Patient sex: M
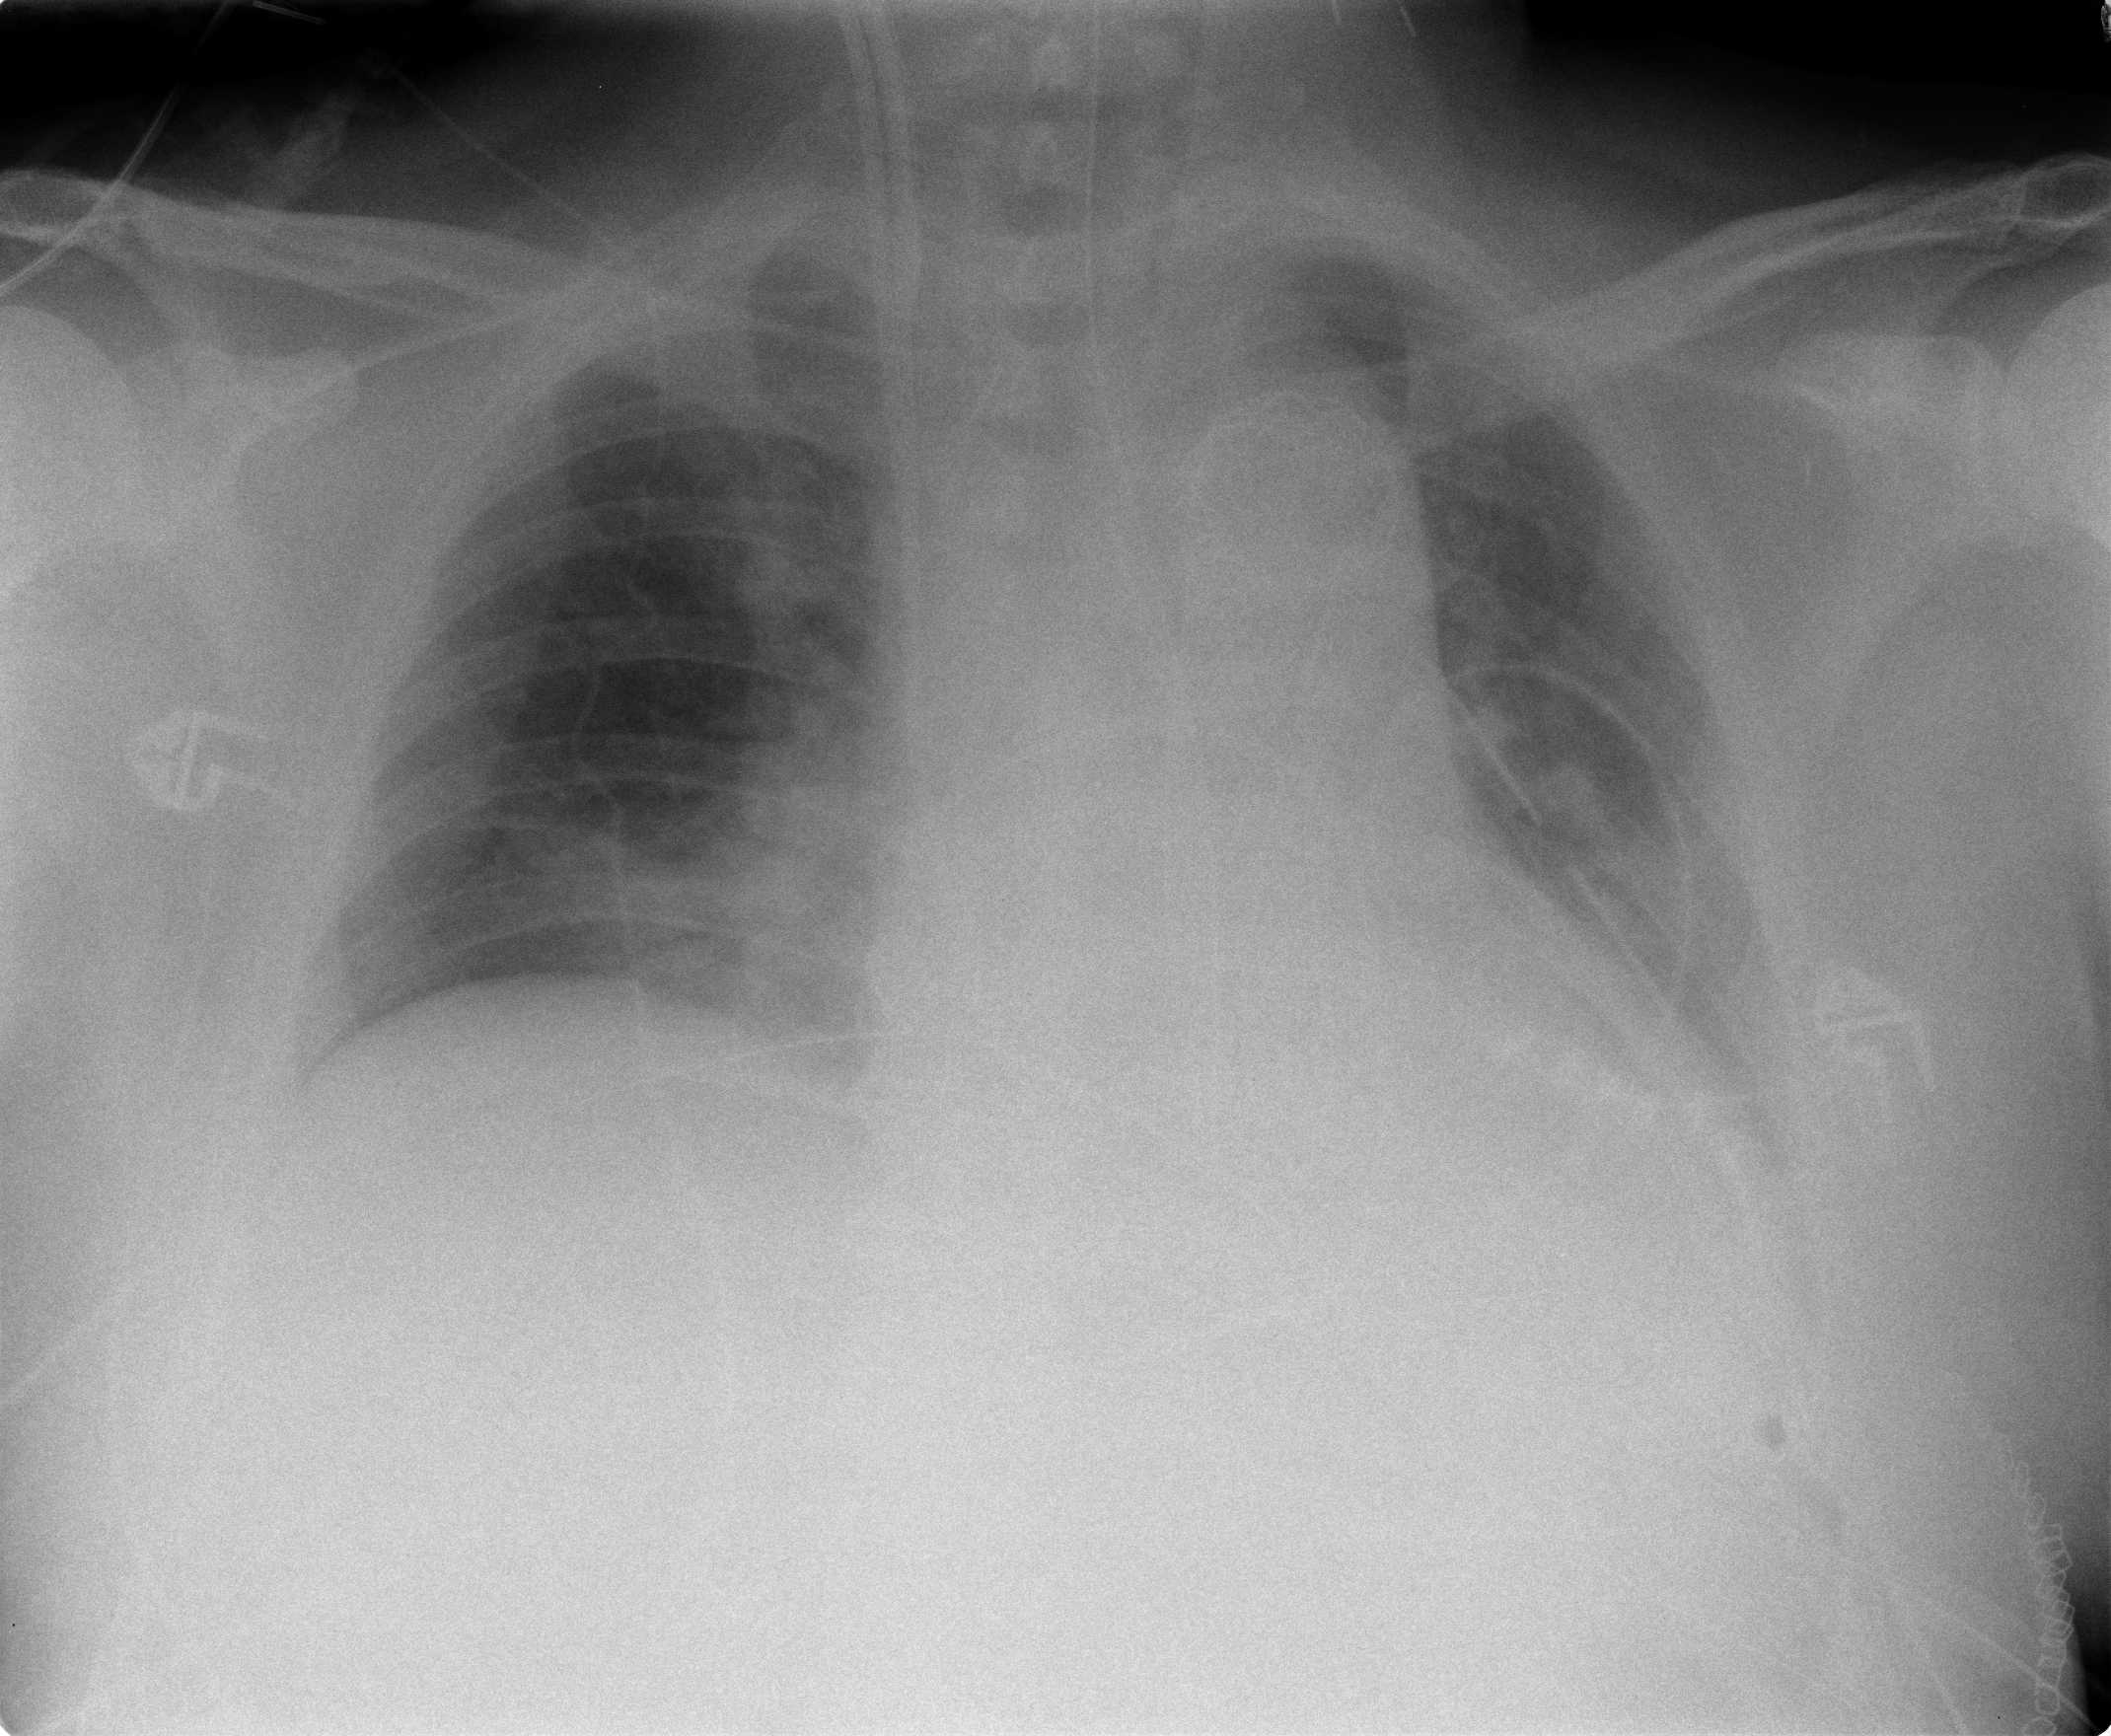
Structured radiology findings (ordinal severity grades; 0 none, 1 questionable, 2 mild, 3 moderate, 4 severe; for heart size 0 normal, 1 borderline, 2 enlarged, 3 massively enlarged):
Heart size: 0
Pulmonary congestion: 0
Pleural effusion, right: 0
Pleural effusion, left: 1
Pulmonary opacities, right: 2
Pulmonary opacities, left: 1
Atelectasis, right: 2
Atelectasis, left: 2